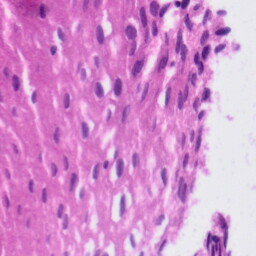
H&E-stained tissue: Tonsil